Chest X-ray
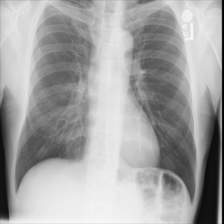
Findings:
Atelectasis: negative
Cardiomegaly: negative
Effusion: negative
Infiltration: negative
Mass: negative
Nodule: negative
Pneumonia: negative
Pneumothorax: negative
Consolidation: negative
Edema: negative
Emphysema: negative
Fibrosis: negative
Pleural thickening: negative
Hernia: negative